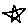
Label: star